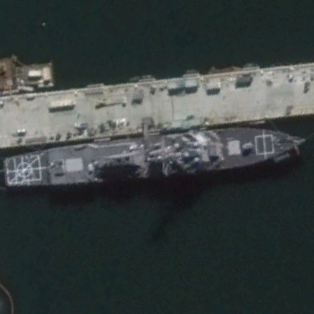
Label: destroyer